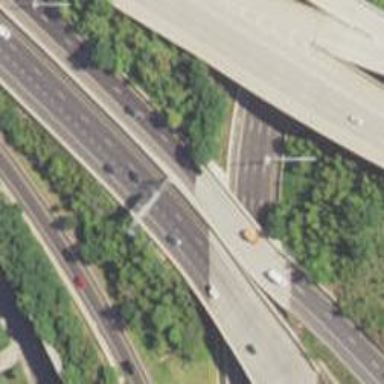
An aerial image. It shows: Motorway junction.